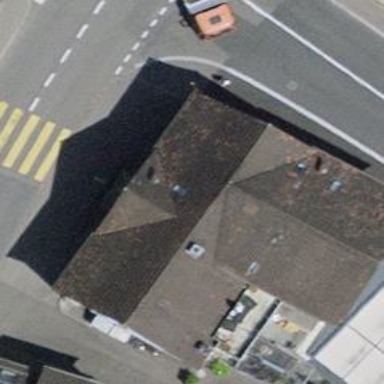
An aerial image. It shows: Restaurant.